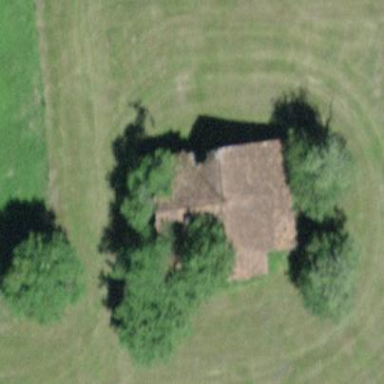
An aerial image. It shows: Cabin.